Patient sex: F
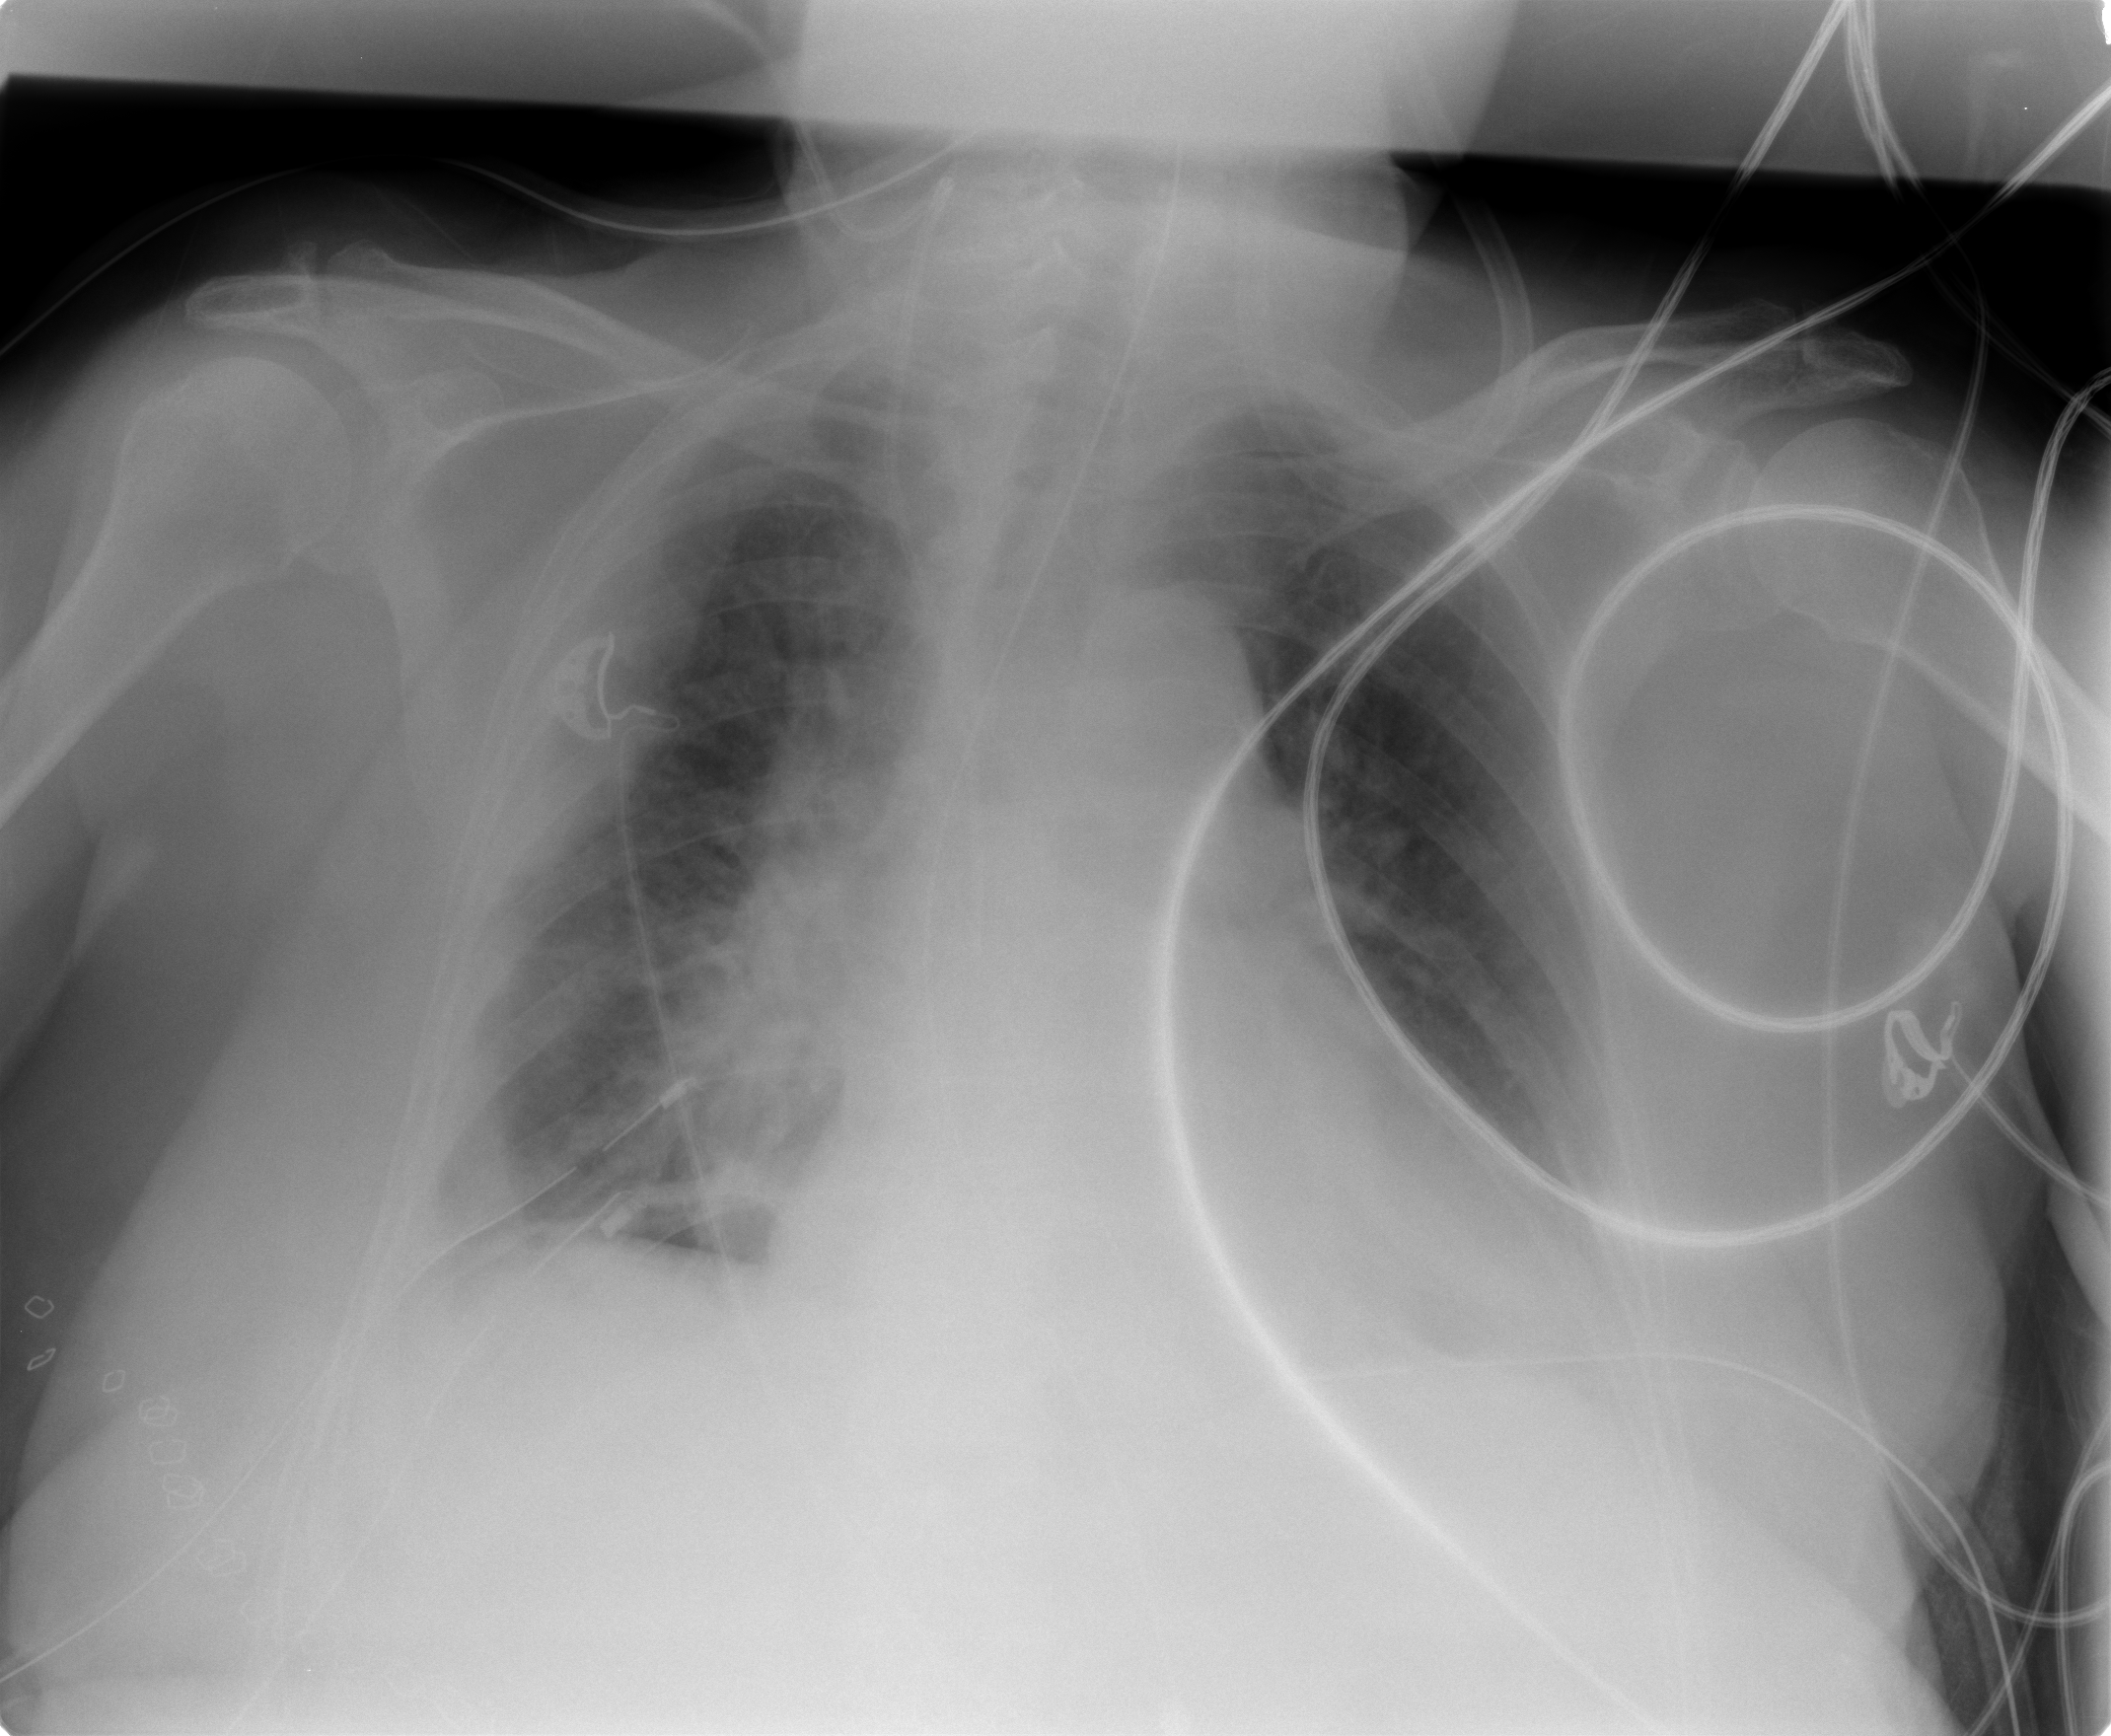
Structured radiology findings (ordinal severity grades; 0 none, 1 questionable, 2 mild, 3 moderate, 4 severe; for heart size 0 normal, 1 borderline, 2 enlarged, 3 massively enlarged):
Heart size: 0
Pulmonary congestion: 2
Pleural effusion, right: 2
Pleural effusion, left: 2
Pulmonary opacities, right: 1
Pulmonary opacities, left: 0
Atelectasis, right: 2
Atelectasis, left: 2